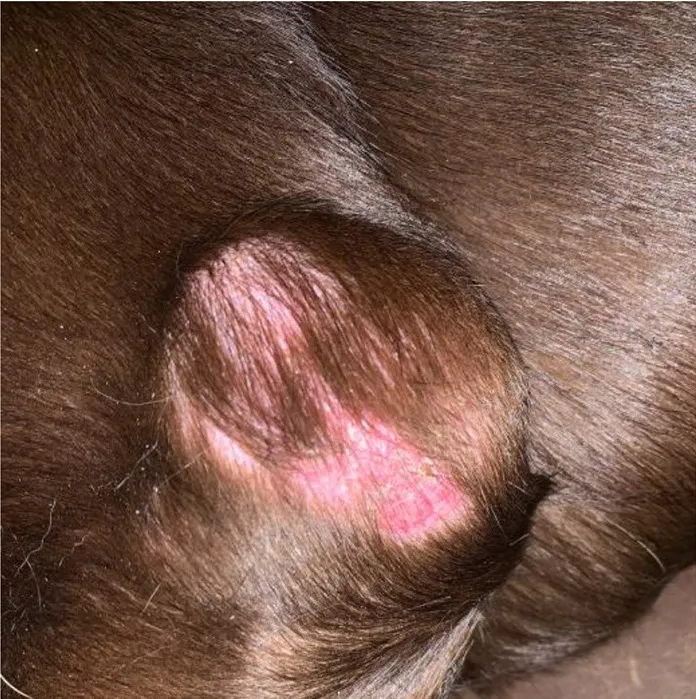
Image of the primary mass located on the left lateral elbow obtained approximately 1 month prior to presentation. Note the overlying alopecia and discoloration of the skin.
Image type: medical_photograph (skin_photograph)